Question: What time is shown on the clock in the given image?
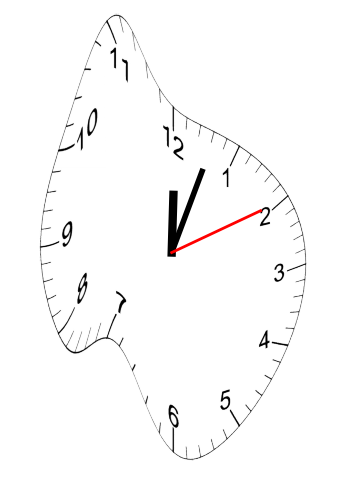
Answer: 12:03:10